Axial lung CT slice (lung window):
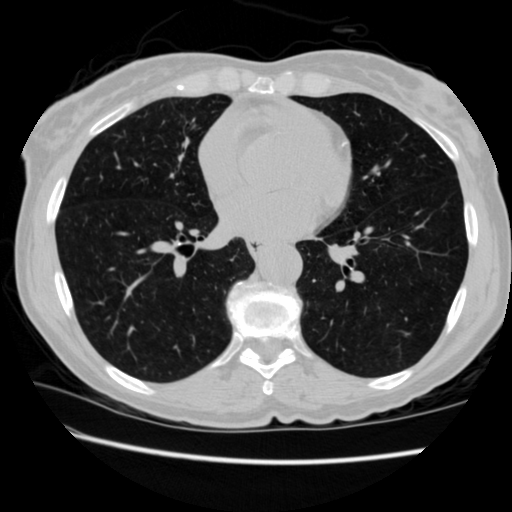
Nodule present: no